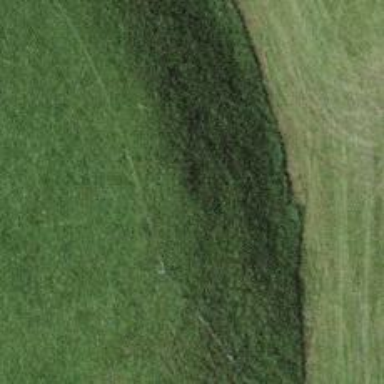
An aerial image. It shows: Earth bank in the natural landscape.